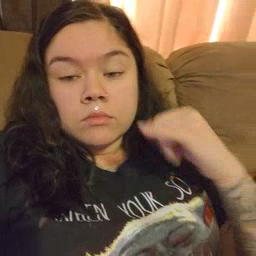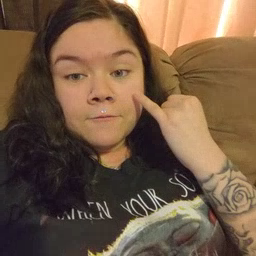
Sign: if